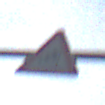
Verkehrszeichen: SeitenwindVonRechts
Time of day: SunriseSunset
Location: Outdoor (Nature)
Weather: PartlyCloudy
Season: NotSpecified
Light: Natural